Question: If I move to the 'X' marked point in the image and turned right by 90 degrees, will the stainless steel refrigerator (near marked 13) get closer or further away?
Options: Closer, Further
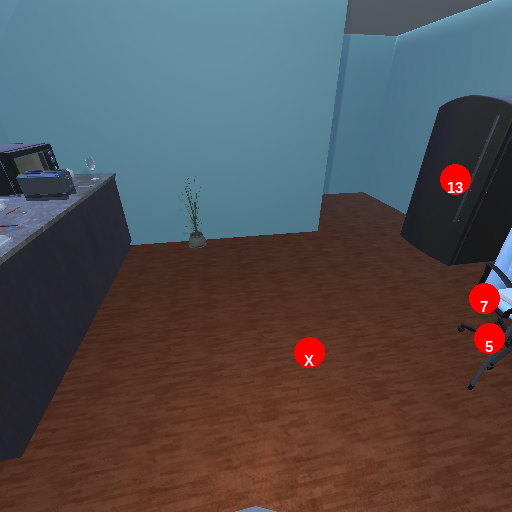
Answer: Closer